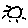
Label: sun